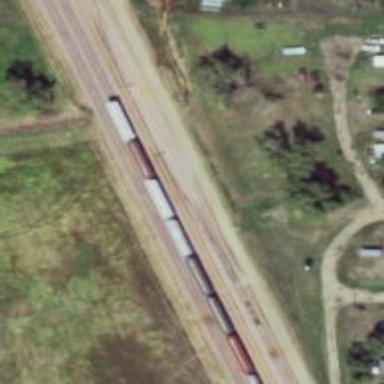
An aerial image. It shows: Railway track.